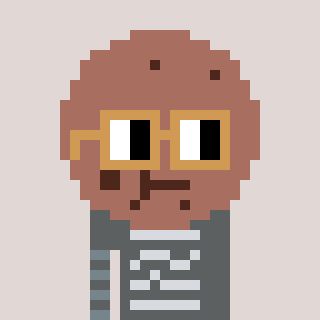
a pixel art character with square brown glasses, a cookie-shaped head and a cold-colored body on a warm background